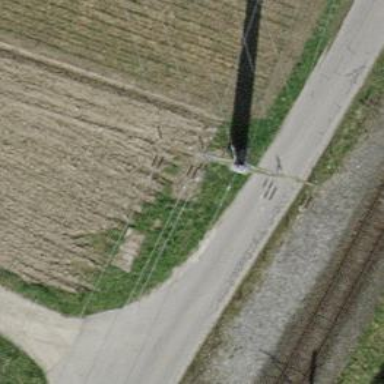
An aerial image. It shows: Power line in the image.